Brain MRI, t2w sequence, axial 2D slice.
Patient: age 37, sex F, weight 95 kg, height 1.95 m
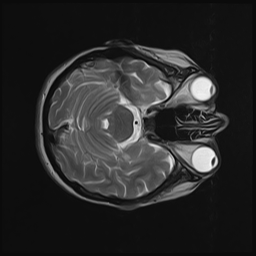